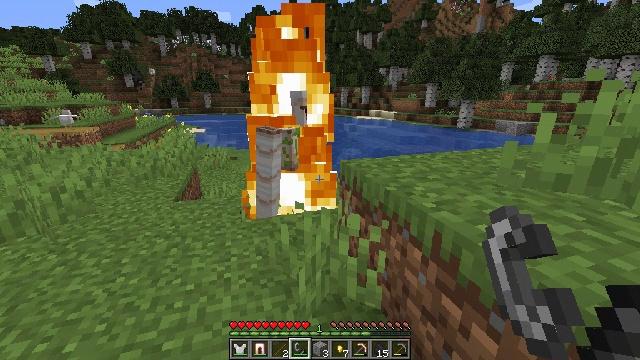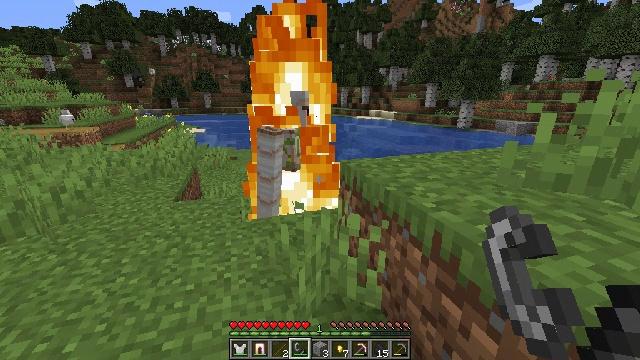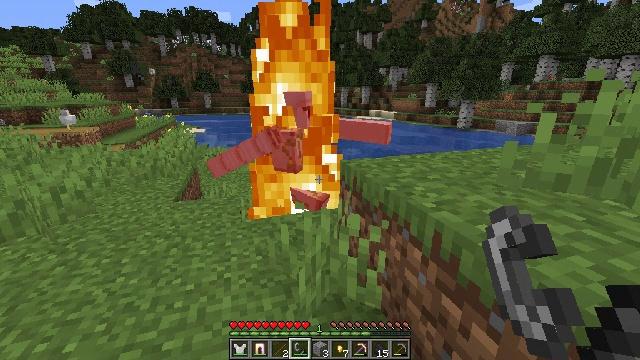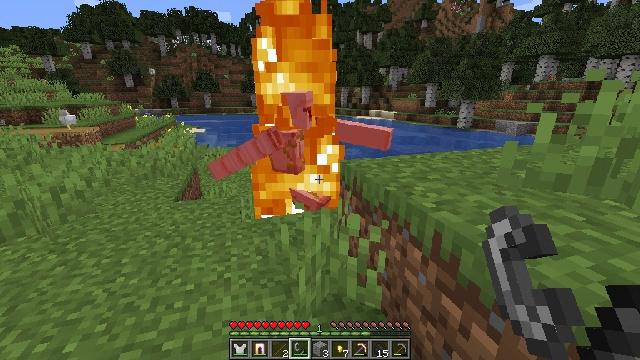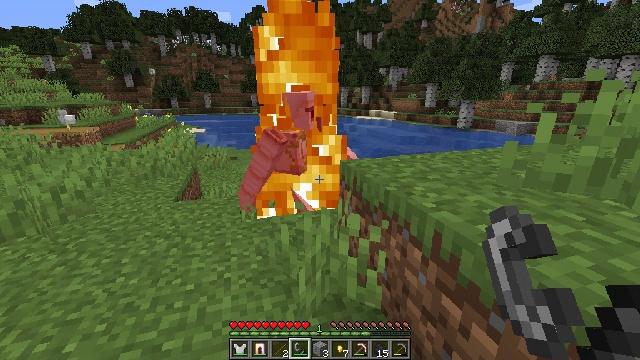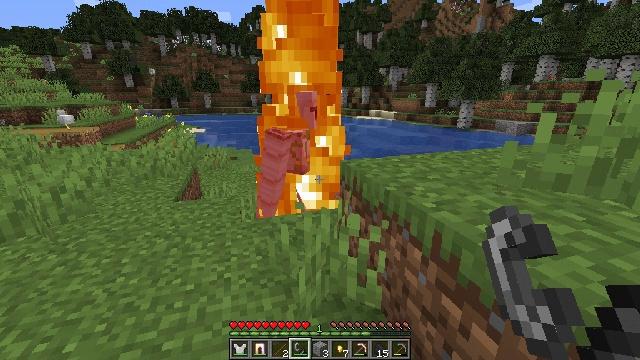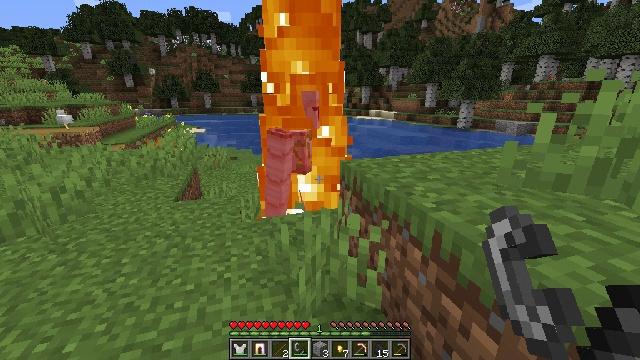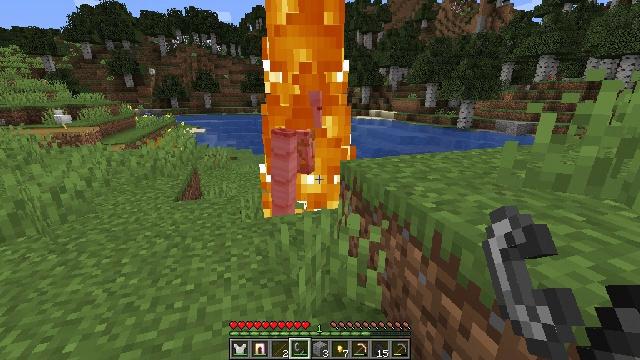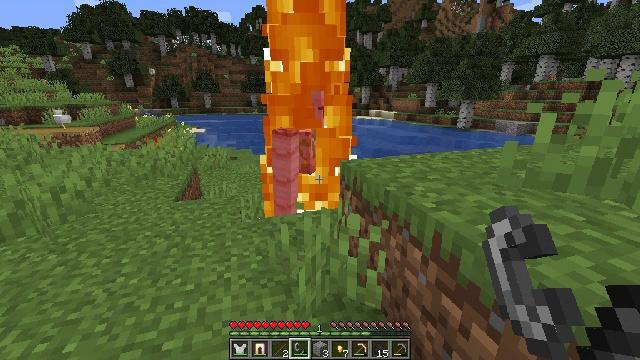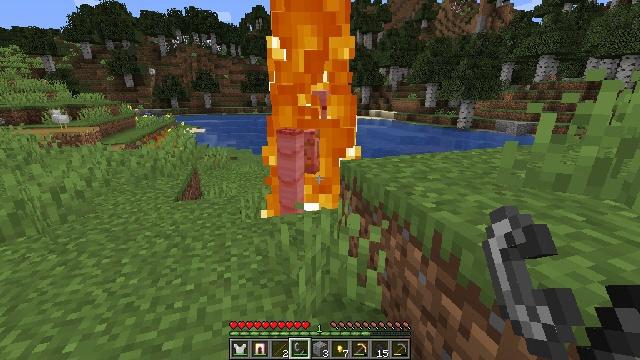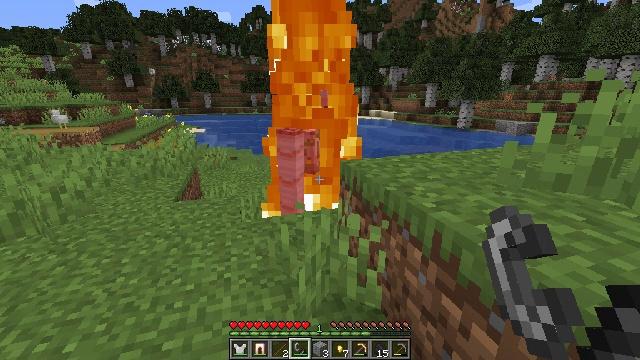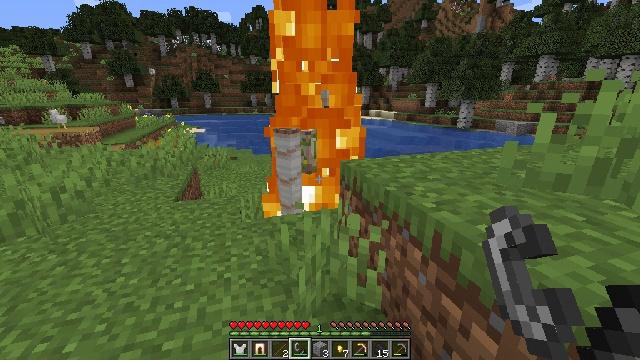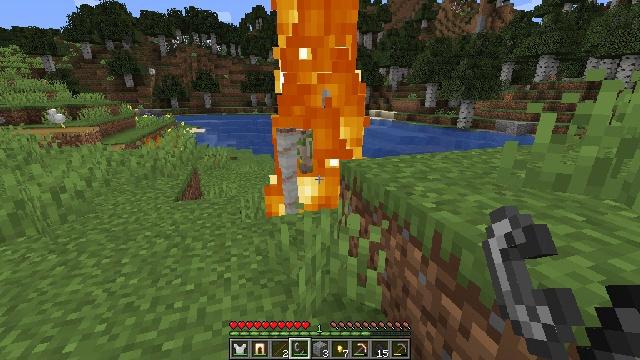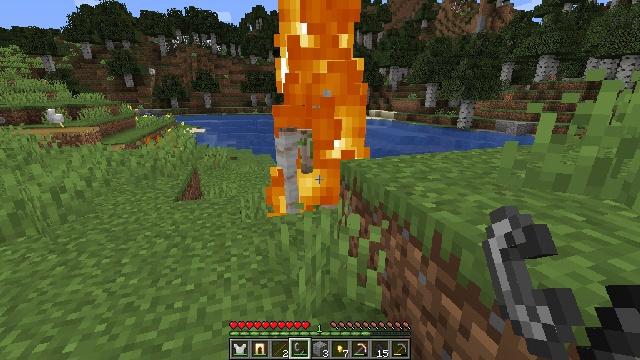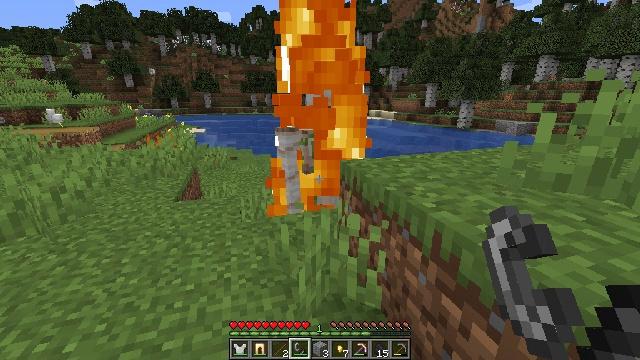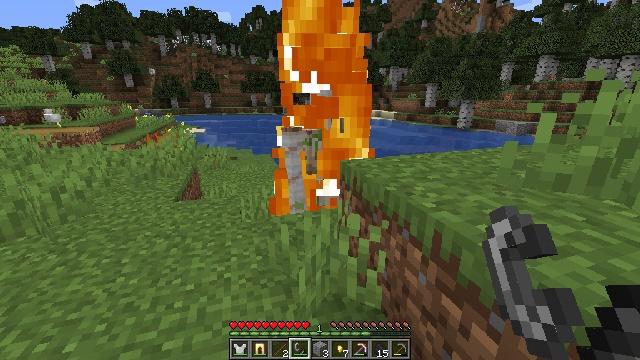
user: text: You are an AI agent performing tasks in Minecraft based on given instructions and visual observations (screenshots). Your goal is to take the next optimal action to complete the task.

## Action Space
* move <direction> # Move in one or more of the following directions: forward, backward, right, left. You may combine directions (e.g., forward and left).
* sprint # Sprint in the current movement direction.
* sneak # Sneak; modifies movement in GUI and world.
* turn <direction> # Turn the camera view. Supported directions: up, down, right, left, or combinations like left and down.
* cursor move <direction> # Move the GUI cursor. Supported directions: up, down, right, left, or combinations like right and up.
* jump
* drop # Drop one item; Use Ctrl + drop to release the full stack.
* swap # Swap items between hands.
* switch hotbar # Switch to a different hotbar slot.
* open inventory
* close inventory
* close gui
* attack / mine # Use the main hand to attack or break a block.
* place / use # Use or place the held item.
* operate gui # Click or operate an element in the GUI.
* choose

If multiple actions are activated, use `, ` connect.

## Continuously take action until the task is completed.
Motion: motion action
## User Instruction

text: Attack the bell to remove it.
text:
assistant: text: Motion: no_op
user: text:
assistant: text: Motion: no_op
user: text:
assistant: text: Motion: no_op
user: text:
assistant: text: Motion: no_op
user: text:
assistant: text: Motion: no_op
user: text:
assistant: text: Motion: no_op
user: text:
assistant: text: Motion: no_op
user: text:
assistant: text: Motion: no_op
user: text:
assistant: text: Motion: no_op
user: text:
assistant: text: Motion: no_op
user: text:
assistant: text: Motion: no_op
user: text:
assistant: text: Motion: no_op
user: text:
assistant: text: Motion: no_op
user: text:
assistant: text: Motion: no_op
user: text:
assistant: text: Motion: no_op
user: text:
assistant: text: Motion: no_op
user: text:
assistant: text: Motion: no_op
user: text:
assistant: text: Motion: no_op
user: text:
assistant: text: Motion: no_op
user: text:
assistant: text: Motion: no_op
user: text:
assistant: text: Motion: no_op
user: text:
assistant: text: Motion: no_op
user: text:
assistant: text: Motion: no_op
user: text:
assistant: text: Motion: no_op
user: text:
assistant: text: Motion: no_op
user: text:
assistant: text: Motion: no_op
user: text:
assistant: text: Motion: no_op
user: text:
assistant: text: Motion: no_op
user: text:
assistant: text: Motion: no_op
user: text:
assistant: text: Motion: no_op